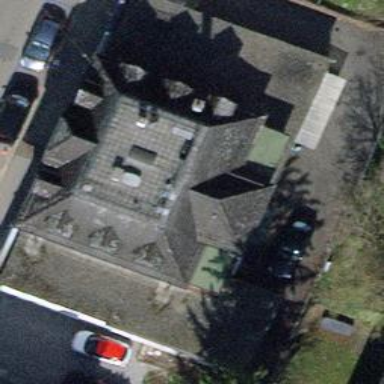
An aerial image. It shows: Building.